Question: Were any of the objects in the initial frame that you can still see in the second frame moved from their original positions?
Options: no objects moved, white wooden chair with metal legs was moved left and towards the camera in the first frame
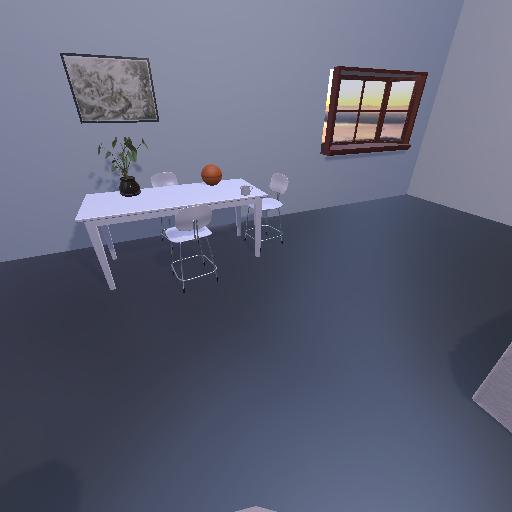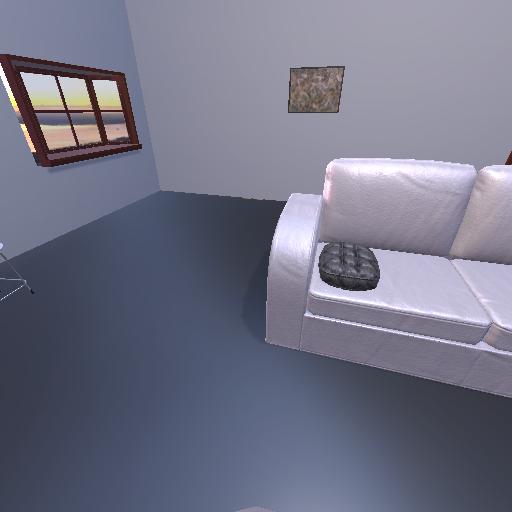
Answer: no objects moved